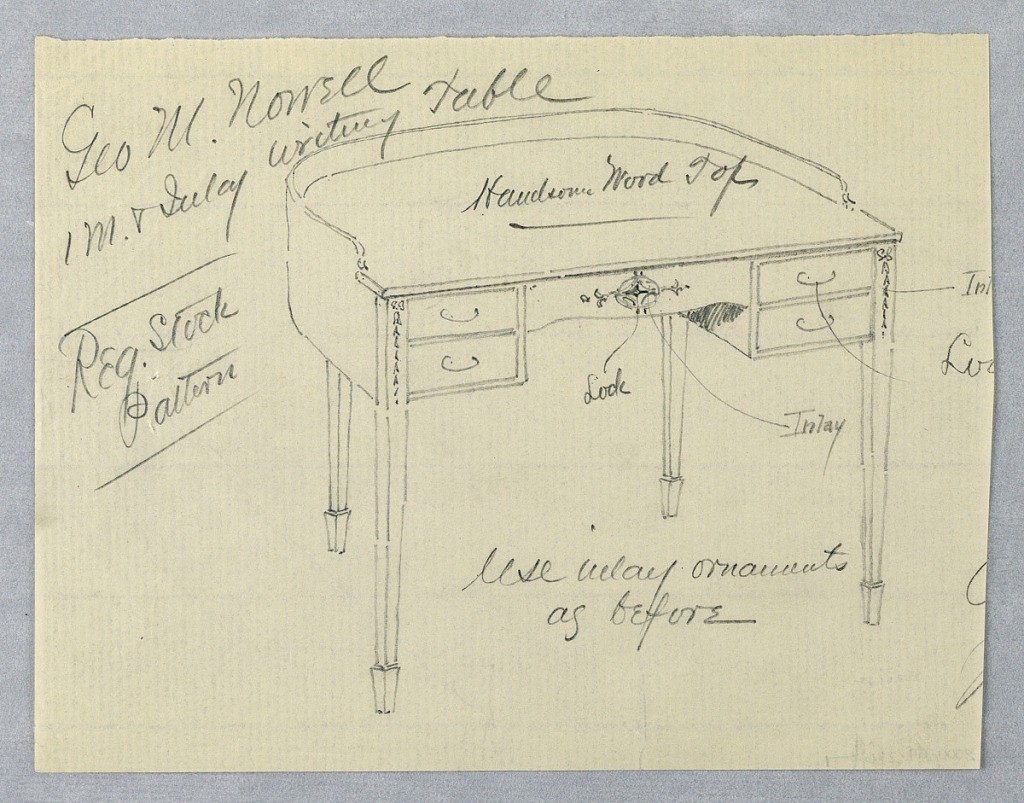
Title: Design for Mahogany Inlay Writing Table for George M. Nowell
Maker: A.N. Davenport Co.
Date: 1900–05
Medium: Graphite on thin cream paper
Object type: Drawing
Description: Semi-circular table top with backsplash and inlaid central front panel flanked by 2 drawers on either side; raised on 4 straight tapering legs terminating in tapering feet.